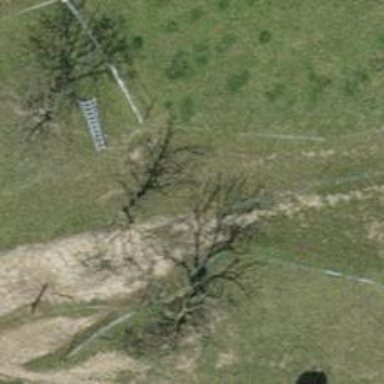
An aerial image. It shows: Fence is in the image.